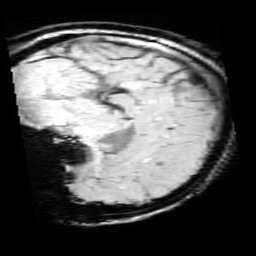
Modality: SWI
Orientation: sagittal
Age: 11
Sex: female
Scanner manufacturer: siemens
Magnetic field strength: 3 T
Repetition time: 0.027 s
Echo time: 0.02 s